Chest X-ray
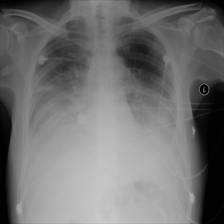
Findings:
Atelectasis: negative
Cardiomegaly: negative
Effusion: negative
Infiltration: negative
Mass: negative
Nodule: negative
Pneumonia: negative
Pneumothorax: negative
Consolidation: negative
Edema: negative
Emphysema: negative
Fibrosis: negative
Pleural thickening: negative
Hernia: negative